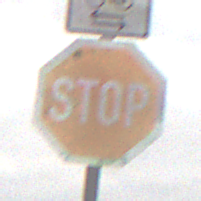
Verkehrszeichen: Stop
Zusatzzeichen oben: RichtungsangabeDurchPfeile9
Umgebung: Outdoor, Nature
Tageszeit: MorningAfternoon
Wetter: Overcast
Licht: Natural
Jahreszeit: NotSpecified
Kontrast: LowContrast